Aerial crown-view tile of a tropical tree (Barro Colorado Island, Panama), acquired 20250317:
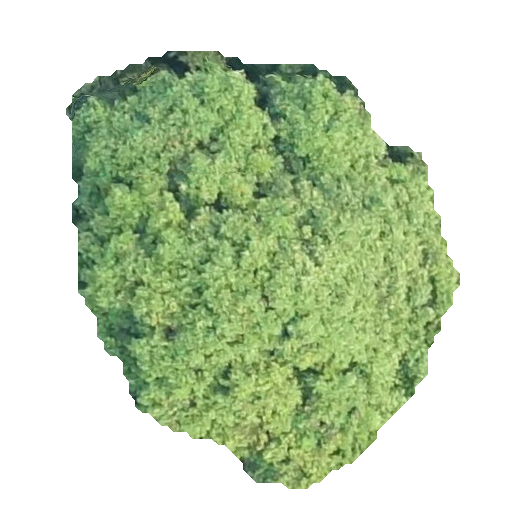
Species: Prioria copaifera
GBIF accepted scientific name: Prioria copaifera
Crown area: 184.776 m²